Question: I am trying to design a custom progressbar but not able to hide its corners. I am trying to highlight the white patches near the corners, highlighted by black circles.

I tried the following code, but it is not working
'''
customProgressbar.getWindow().setBackgroundDrawable(new ColorDrawable(0));
'''
here is my drawable file
'''
<shape xmlns:android="http://schemas.android.com/apk/res/android" >
<solid android:color="@color/pale_orange" />
<stroke android:color="@android:color/transparent"/>
<corners
android:bottomLeftRadius="10dp"
android:bottomRightRadius="10dp"
android:topLeftRadius="10dp"
android:topRightRadius="10dp" />
<padding
android:bottom="3dp"
android:left="3dp"
android:right="3dp"
android:top="3dp" />
</shape>
'''
Here is my XML layout file
'''
<RelativeLayout xmlns:android="http://schemas.android.com/apk/res/android"
android:layout_width="match_parent"
android:layout_height="match_parent"
android:background="@color/white"
android:orientation="vertical" >
<RelativeLayout
android:background="@drawable/progressbar_background"
android:layout_centerInParent="true"
android:layout_width="100dp"
android:layout_height="100dp" >
<TextView
android:id="@+id/textView1"
android:layout_width="wrap_content"
android:layout_height="wrap_content"
android:layout_alignParentTop="true"
android:layout_centerHorizontal="true"
android:layout_marginTop="5dp"
android:layout_marginBottom="10dp"
android:text="Loading.."
android:textColor="@color/white" />
<ProgressBar
android:id="@+id/progressBar1"
android:layout_width="wrap_content"
android:layout_height="wrap_content"
android:layout_below="@+id/textView1"
android:layout_centerHorizontal="true" />
</RelativeLayout>
</RelativeLayout>
'''
Please help in getting a solution. Many thanks!
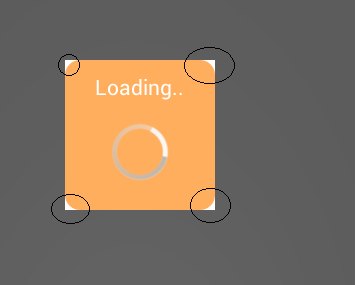
Answer: '''
<RelativeLayout xmlns:android="http://schemas.android.com/apk/res/android"
android:layout_width="match_parent"
android:layout_height="match_parent"
android:background="@color/white"
android:orientation="vertical" >
'''
As you could see the background color of your parent 'RelativeLayout' is white thus giving you white background as you could from your sample image above.
set the background color of 'RelativeLayout' to transparent to remove the white background
'''
android:background="@android:color/transparent"
'''